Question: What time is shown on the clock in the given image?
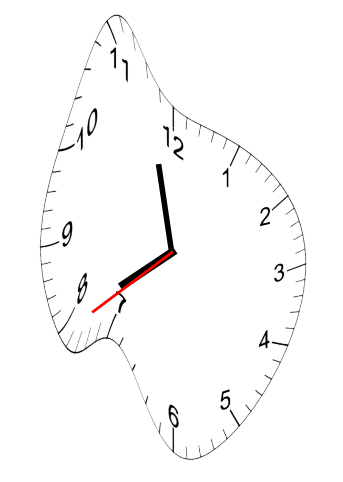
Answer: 07:57:39